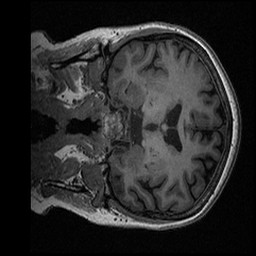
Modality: T1w
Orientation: coronal
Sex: female
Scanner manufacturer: ge
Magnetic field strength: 3 T
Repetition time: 0.0064 s
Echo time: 0.00281 s